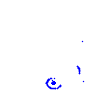
Particle: proton